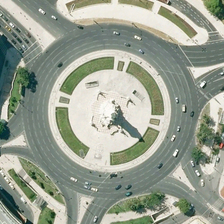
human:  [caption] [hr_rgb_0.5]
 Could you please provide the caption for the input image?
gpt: many cars are running on a circle road around a square .

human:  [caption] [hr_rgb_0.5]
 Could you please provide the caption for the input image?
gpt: many cars are running on a circle road around a square .

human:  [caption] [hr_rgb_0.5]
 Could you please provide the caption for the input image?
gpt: many cars are running on a circle road around a square .

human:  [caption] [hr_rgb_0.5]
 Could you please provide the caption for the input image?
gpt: many cars are running on a circle road around a square .

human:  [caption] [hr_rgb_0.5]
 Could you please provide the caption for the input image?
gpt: many cars are running on a circle road around a square .